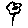
Label: flower